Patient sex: M
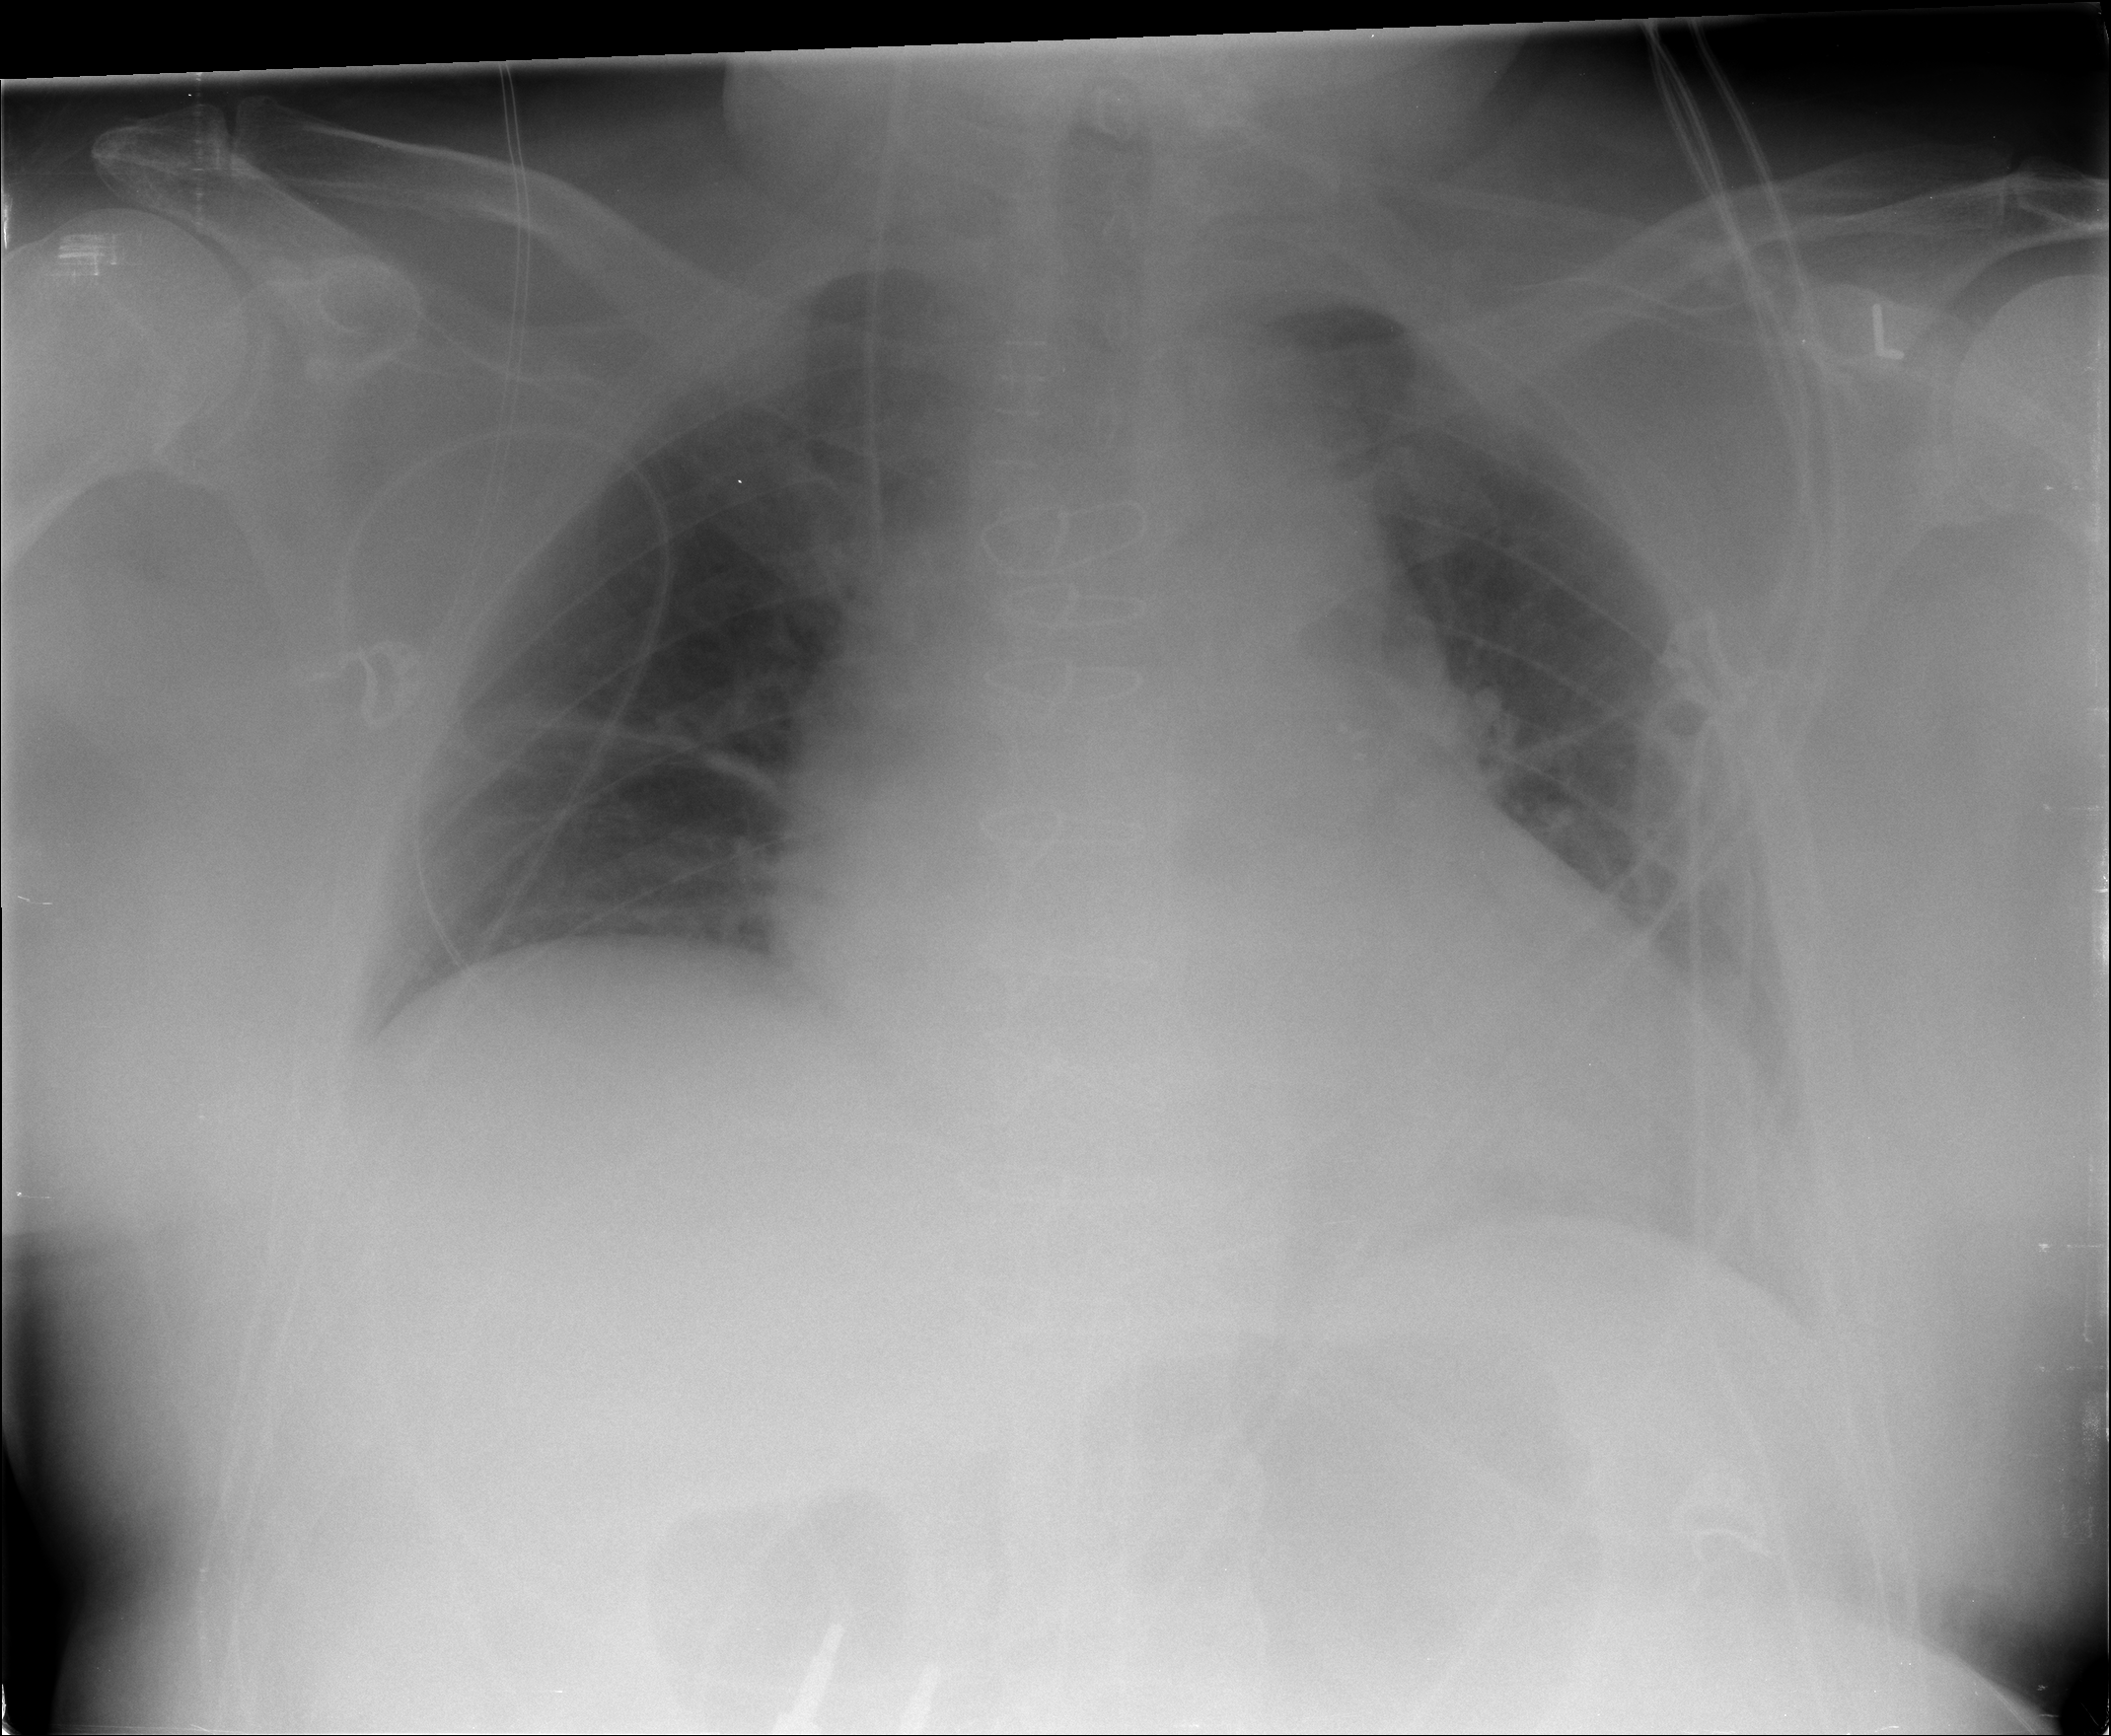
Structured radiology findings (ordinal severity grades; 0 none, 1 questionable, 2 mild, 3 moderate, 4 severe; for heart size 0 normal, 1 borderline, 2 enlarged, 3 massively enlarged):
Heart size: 2
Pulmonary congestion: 2
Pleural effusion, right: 0
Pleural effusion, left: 2
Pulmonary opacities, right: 0
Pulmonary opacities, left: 0
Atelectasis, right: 2
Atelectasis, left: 2